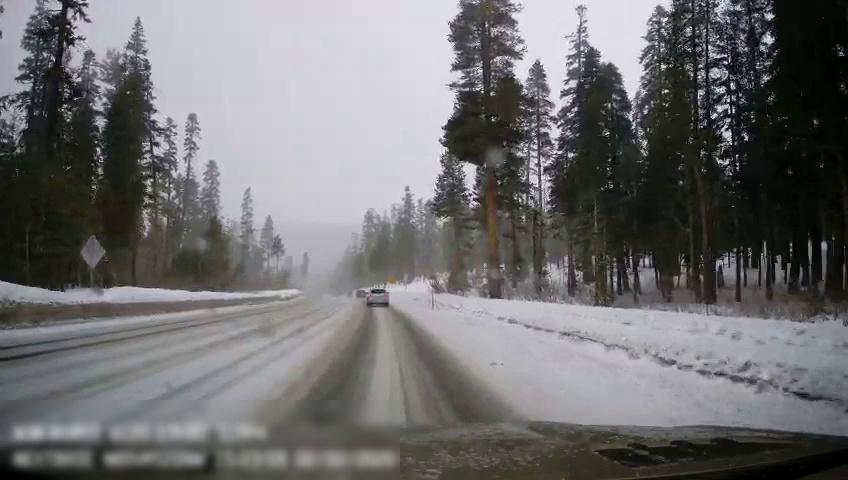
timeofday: Day
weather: Snowy
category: Drivable Space
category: Vehicles | SUV
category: Traffic | Signs